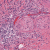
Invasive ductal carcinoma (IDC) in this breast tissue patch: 1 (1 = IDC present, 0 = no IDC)